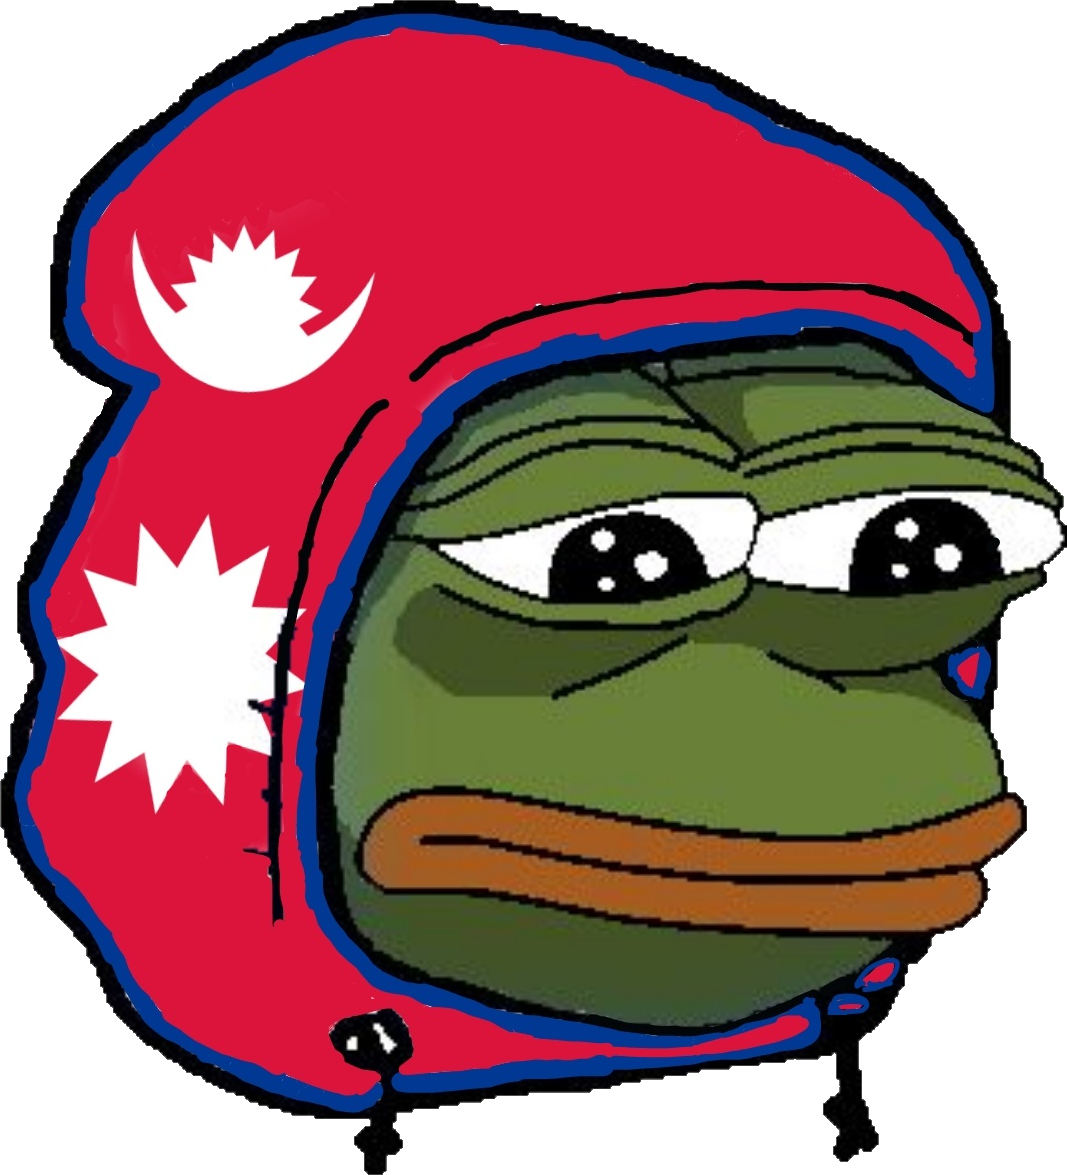
Label: 5_Pepe